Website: walmart
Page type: payment
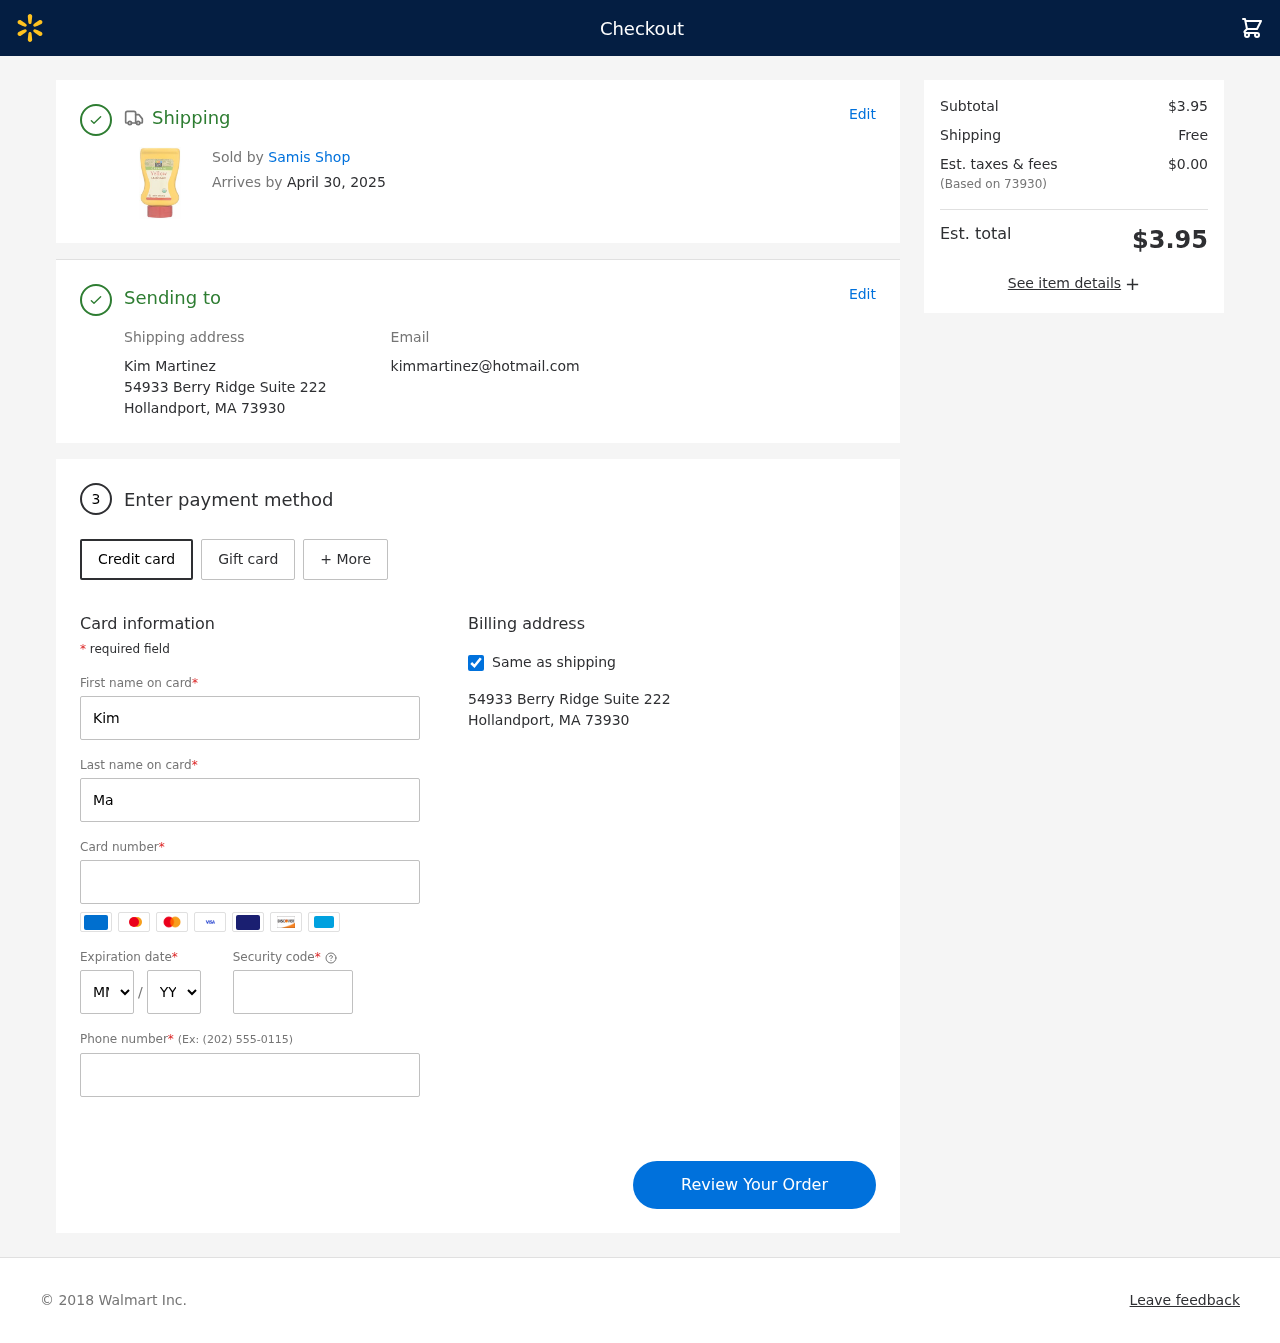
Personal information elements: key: PII_CARD_CVV
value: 905
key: PII_CARD_EXPIRY_MONTH
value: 07
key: PII_CARD_EXPIRY_YEAR
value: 29
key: PII_CARD_NUMBER
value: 2288 9377 8942 7723
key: PII_CITY_STATE_ZIP
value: Hollandport, MA 73930
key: PII_EMAIL
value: kimmartinez@hotmail.com
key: PII_FIRSTNAME
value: Kim
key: PII_FULLNAME
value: Kim Martinez
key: PII_LASTNAME
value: Martinez
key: PII_PHONE
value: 7106896994
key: PII_POSTCODE
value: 73930
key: PII_STREET
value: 54933 Berry Ridge Suite 222
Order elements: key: ORDER_DELIVERY_DATE
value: April 30, 2025
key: ORDER_SUBTOTAL
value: $3.95
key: ORDER_SHIPPING_COST
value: Free
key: ORDER_TAX
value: $0.00
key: ORDER_TOTAL
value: $3.95